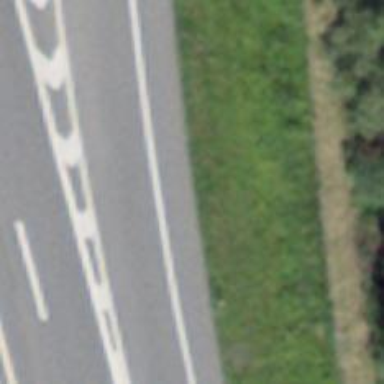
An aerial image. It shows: Asphalt trunk link road.